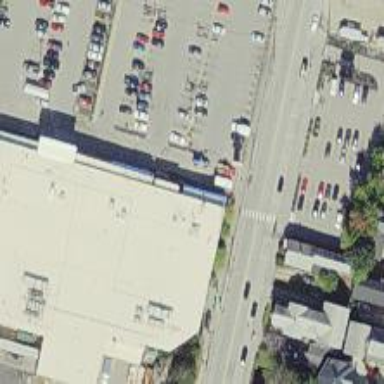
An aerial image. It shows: Supermarket building.